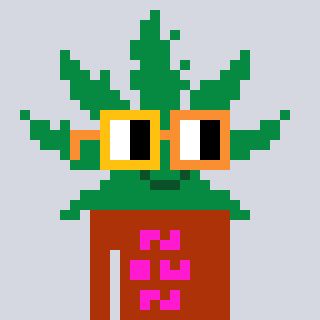
a pixel art character with square yellow and orange glasses, a weed-shaped head and a hotbrown-colored body on a cool background